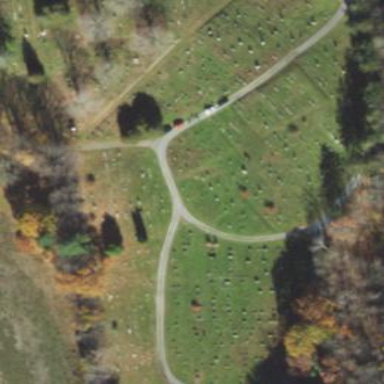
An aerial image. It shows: Cemetery.